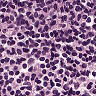
Metastatic tissue present: no